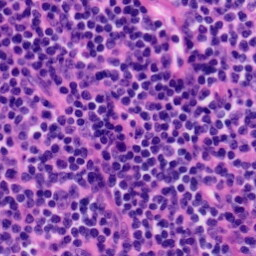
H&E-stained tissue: Tonsil